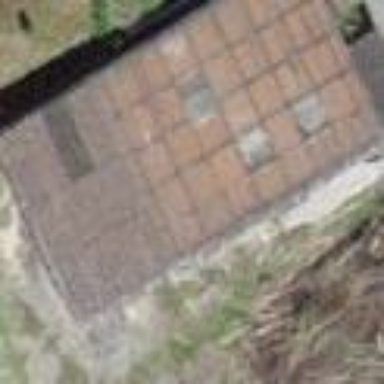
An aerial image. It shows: Barn.